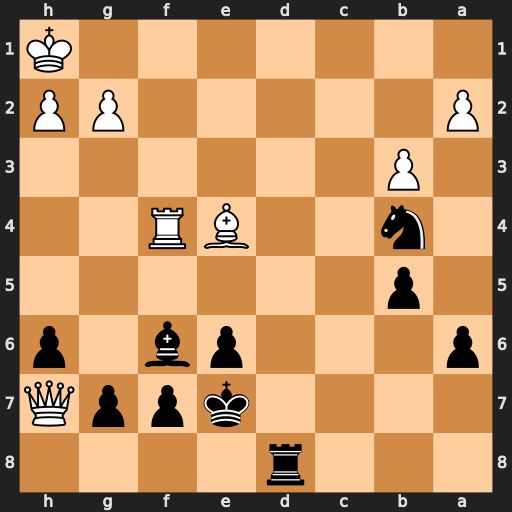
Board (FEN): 3r4/4kppQ/p3pb1p/1p6/1n2BR2/1P6/P5PP/7K
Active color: b
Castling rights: -
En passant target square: -
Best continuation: Rd1+ Rf1 Rxf1#